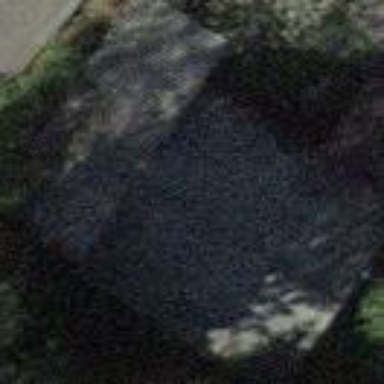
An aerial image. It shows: The building has gabled roof made of roof tiles.